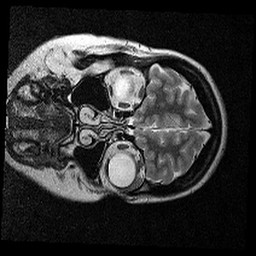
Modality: T2w
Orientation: coronal
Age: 26
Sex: female
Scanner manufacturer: siemens
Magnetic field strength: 3 T
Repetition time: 7.05 s
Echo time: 0.085 s